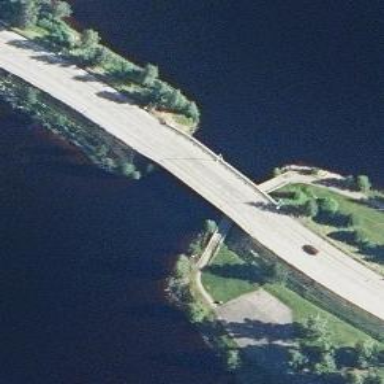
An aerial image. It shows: Bridge with beam structure.